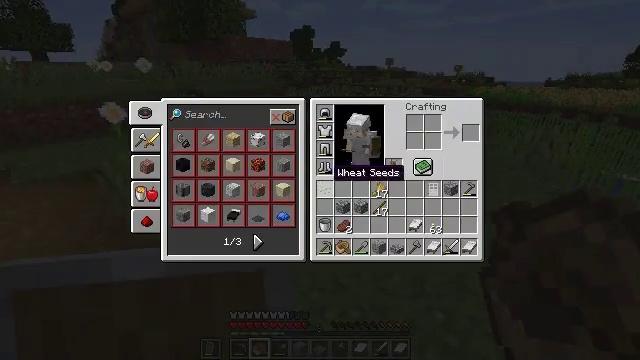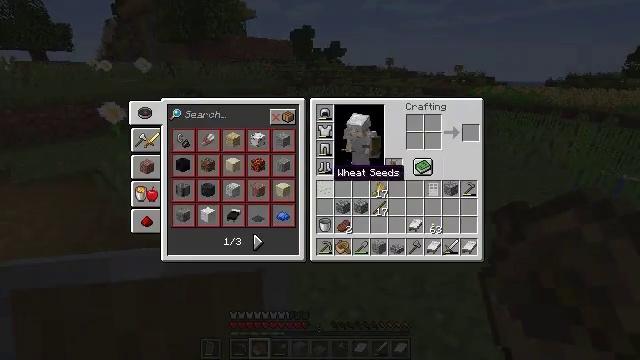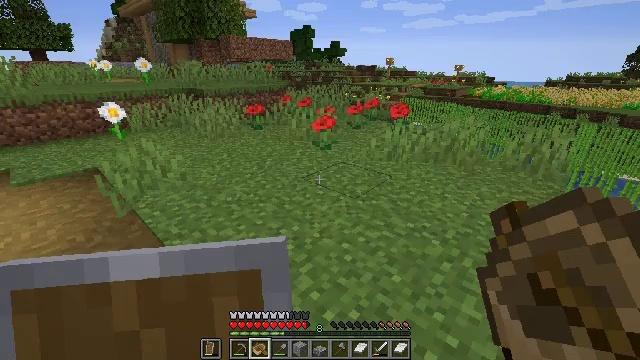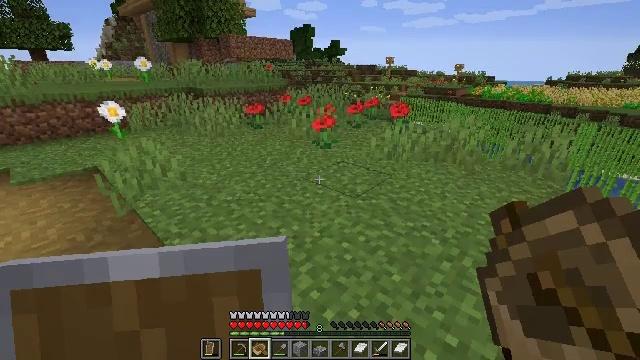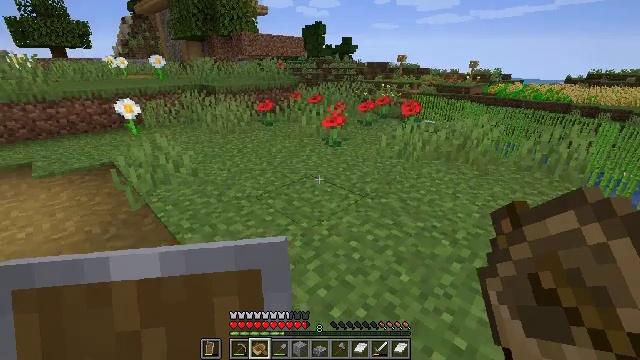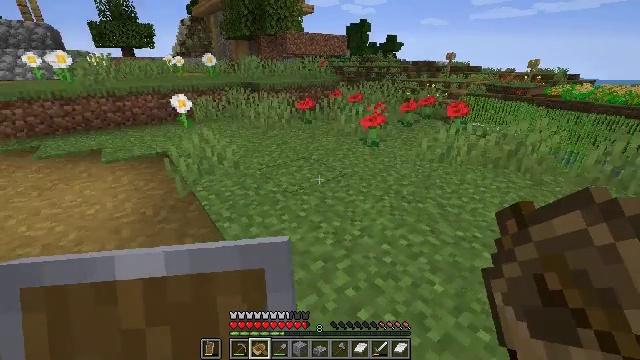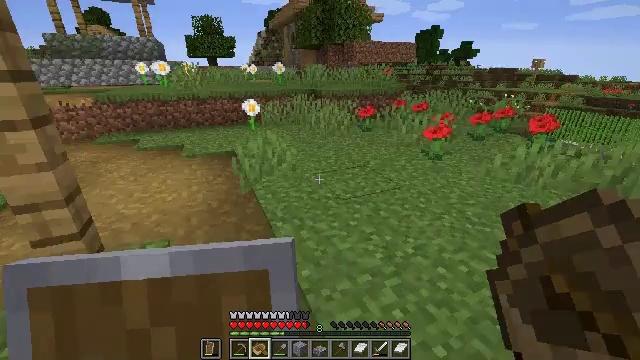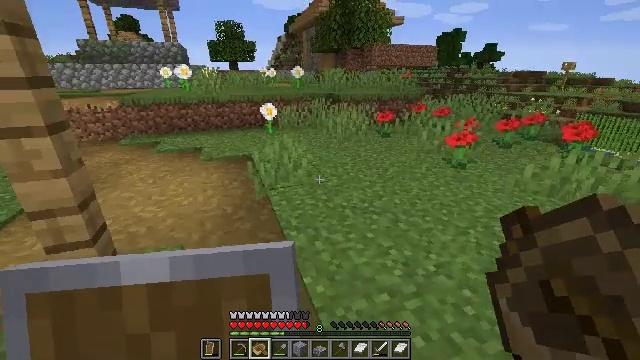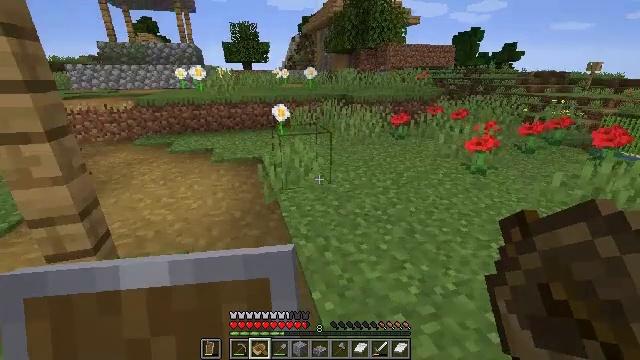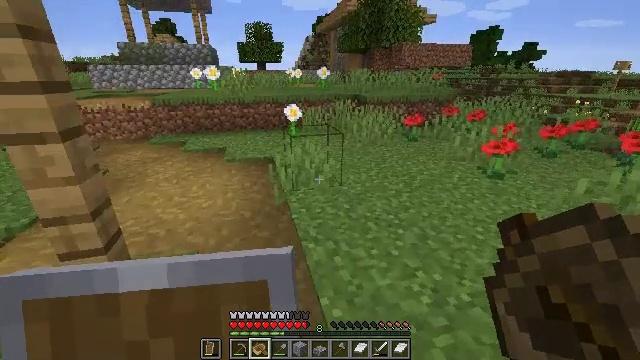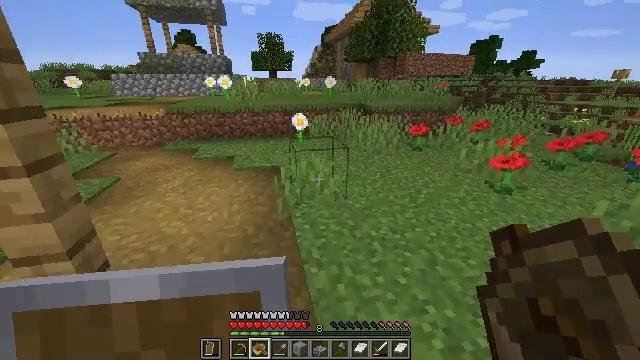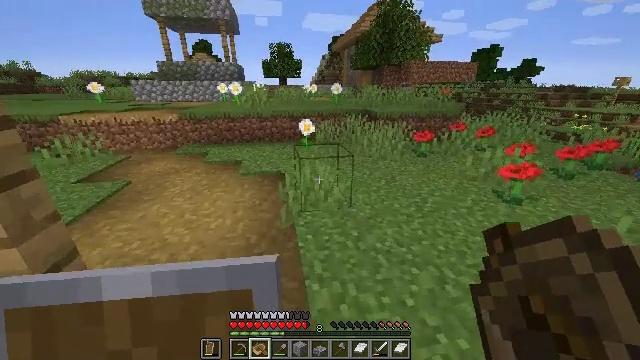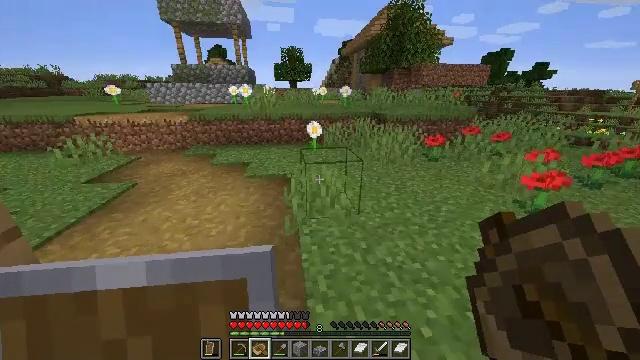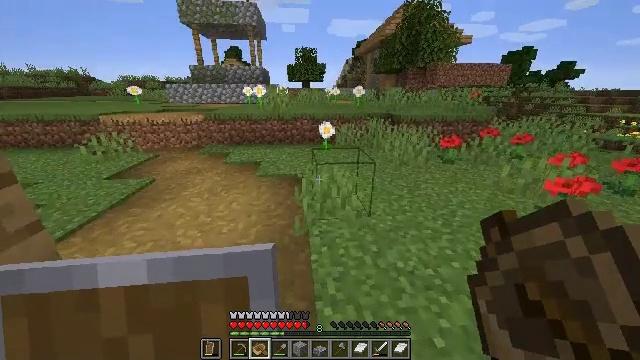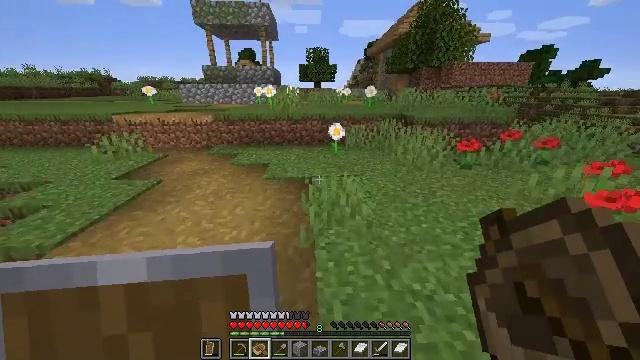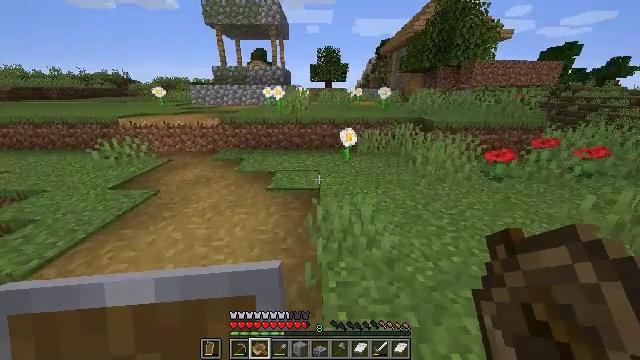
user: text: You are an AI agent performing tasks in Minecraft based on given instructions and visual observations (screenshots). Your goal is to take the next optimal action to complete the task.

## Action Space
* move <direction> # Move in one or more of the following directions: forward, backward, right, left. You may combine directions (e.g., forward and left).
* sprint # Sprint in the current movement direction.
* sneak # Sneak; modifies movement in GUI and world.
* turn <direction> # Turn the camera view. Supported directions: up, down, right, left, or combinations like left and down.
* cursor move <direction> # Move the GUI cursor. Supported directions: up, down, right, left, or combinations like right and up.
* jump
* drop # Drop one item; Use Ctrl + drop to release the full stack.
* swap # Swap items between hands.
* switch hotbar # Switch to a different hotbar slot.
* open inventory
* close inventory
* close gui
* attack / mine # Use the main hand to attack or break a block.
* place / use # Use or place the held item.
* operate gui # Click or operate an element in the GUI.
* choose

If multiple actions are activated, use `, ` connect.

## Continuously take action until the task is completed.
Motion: motion action
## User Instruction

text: Mine the bell from its post.
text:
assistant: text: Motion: no_op
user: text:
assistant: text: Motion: close inventory
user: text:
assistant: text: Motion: close inventory
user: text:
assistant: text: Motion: turn left
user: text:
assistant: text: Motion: turn left
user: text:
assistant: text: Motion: move forward, turn left and up
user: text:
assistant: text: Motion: move forward, turn left
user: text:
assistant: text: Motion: turn left
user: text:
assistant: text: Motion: move forward, turn left
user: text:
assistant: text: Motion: move forward, turn left
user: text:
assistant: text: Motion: move forward, turn left
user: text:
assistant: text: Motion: move forward, turn left
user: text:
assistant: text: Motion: move forward, turn left
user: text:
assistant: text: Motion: move forward, turn left
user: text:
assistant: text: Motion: move forward, turn left
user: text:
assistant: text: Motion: move forward, turn left
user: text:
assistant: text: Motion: move forward, turn left
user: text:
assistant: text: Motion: move forward, turn left
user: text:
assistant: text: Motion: move forward, turn left
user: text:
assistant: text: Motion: move forward, turn left
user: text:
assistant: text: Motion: move forward, turn left
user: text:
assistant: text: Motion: move forward, turn left
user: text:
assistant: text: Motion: move forward, turn left
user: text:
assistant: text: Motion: move forward
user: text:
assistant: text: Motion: move forward
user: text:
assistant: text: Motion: move forward, jump
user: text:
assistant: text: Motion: move forward, turn left, jump
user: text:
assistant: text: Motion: move forward, turn left, jump
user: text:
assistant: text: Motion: move forward, turn left, jump
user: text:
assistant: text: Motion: move forward, turn left, jump